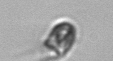
Label: Balanion